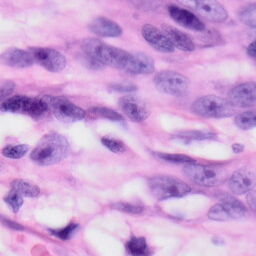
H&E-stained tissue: Skin